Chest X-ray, AP view. Patient: 57 years old, sex F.
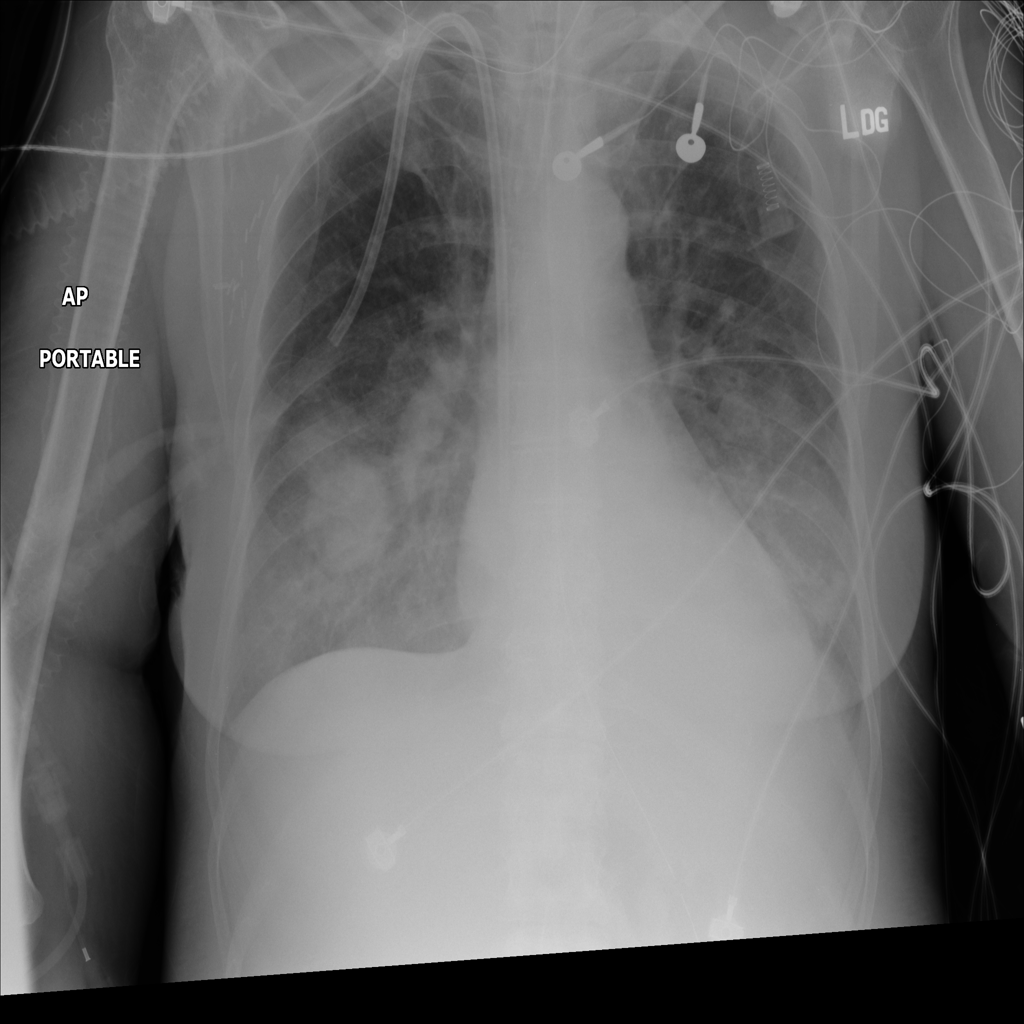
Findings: No Finding